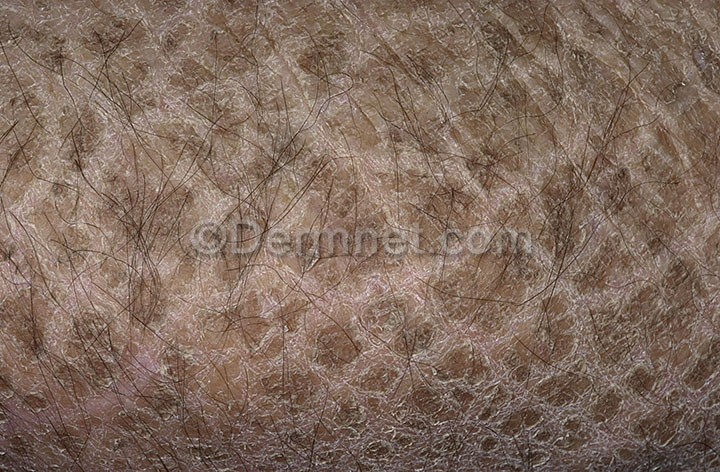
Disease: Atopic Dermatitis Photos